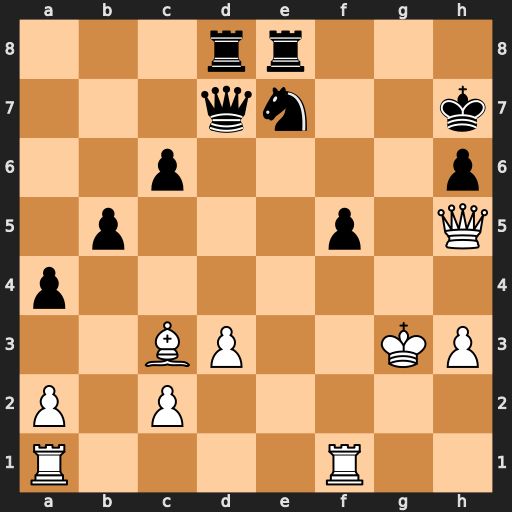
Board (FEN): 3rr3/3qn2k/2p4p/1p3p1Q/p7/2BP2KP/P1P5/R4R2
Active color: w
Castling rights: -
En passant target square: -
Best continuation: Qf7#